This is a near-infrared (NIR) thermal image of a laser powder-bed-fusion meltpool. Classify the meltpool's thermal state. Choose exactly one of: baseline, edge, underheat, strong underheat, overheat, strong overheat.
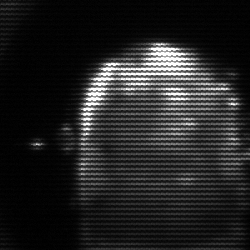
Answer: baseline